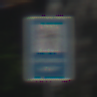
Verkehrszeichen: Verkehrshelfer
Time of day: Midday
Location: Outdoor (Suburban)
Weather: Clear
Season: NotSpecified
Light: Natural